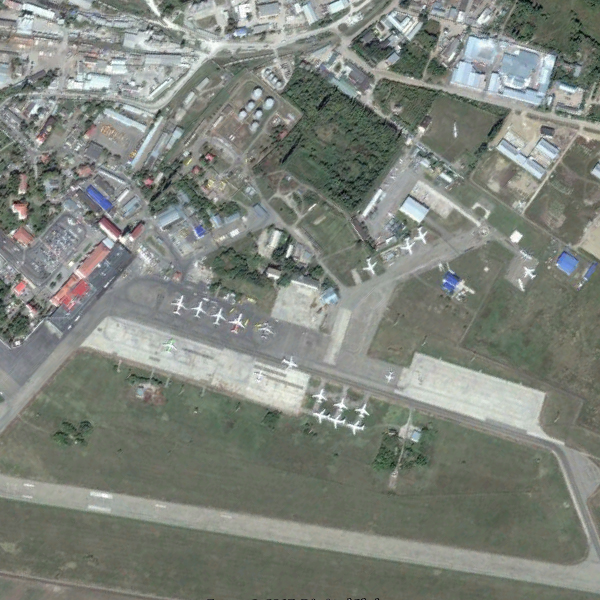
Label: Airport